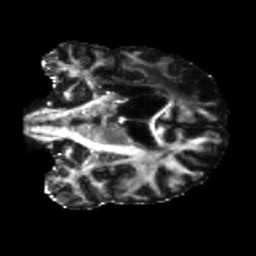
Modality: FA
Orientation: coronal
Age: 56
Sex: male
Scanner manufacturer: siemens
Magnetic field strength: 3 T
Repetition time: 5.25 s
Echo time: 0.08 s